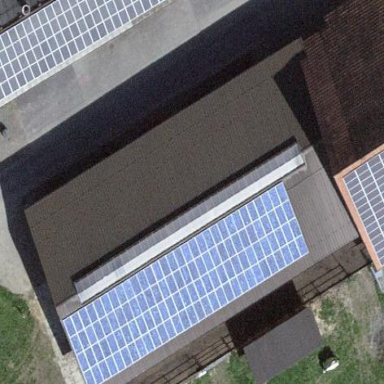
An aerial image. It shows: Solar power generator utilizing photovoltaic technology with solar photovoltaic panels.